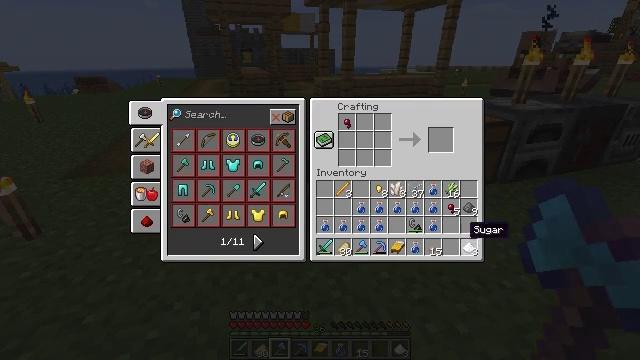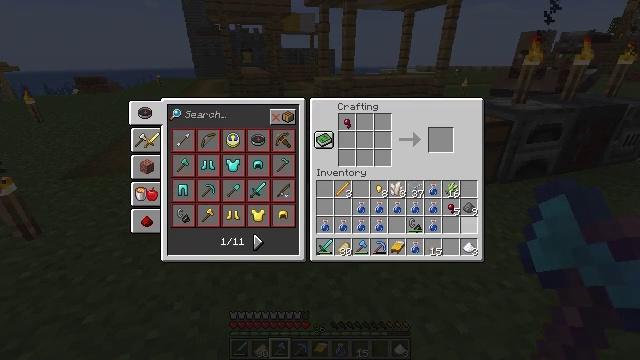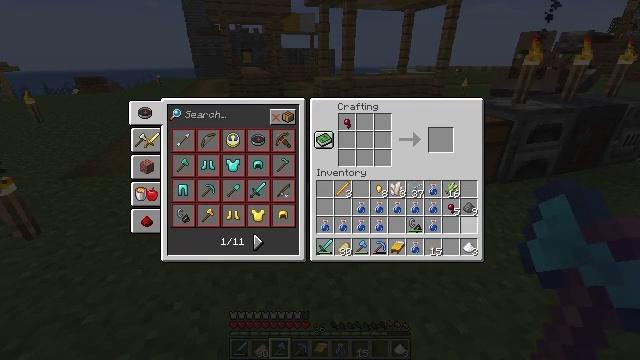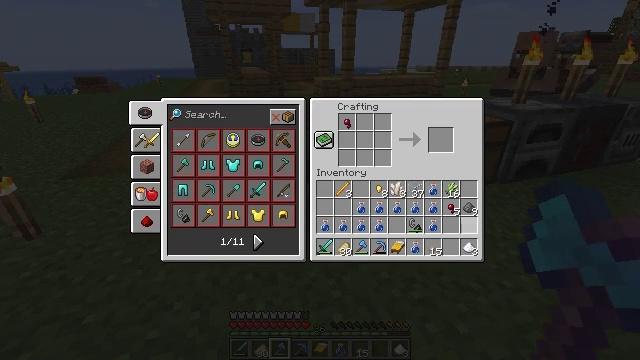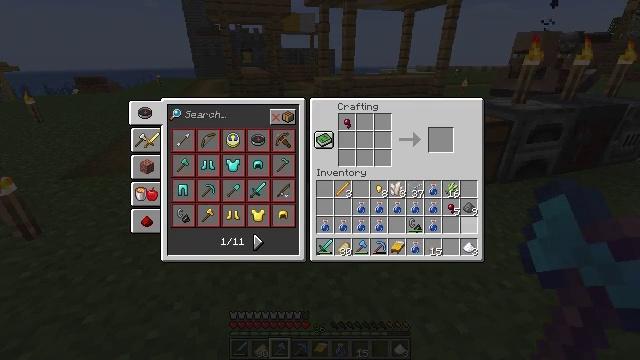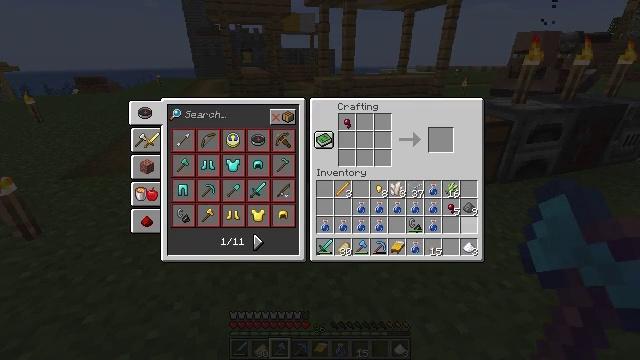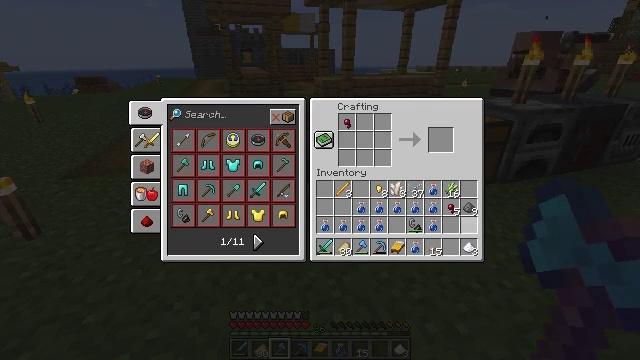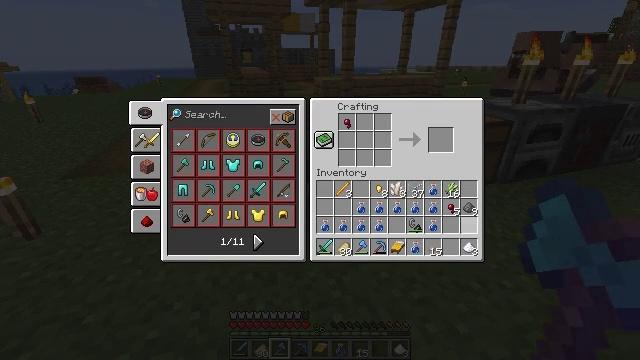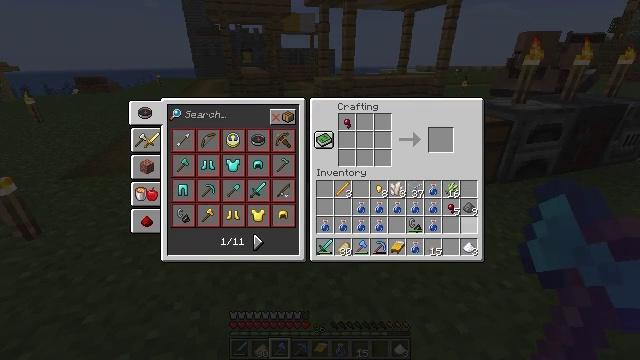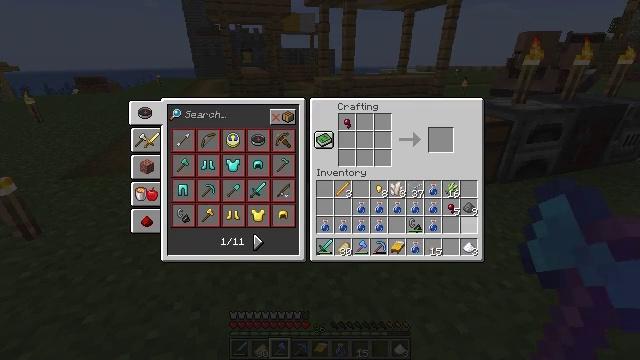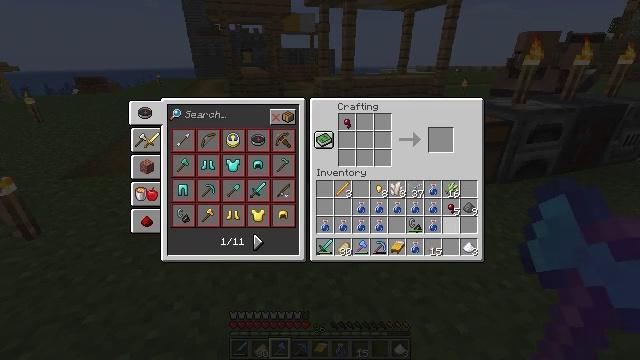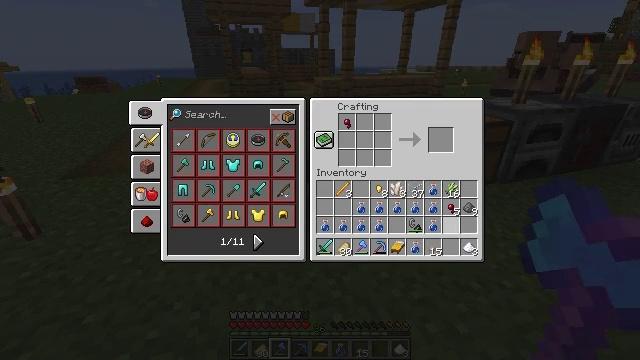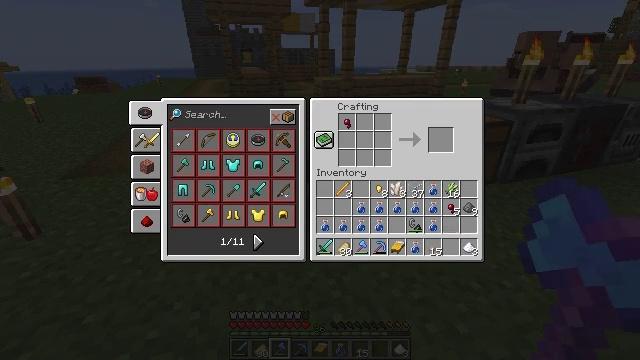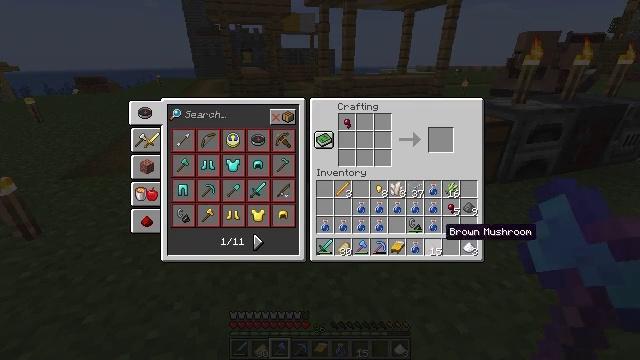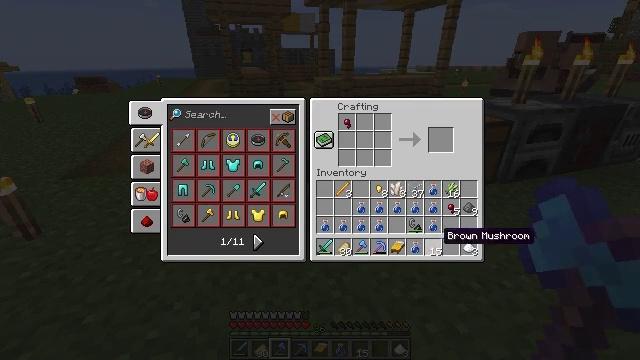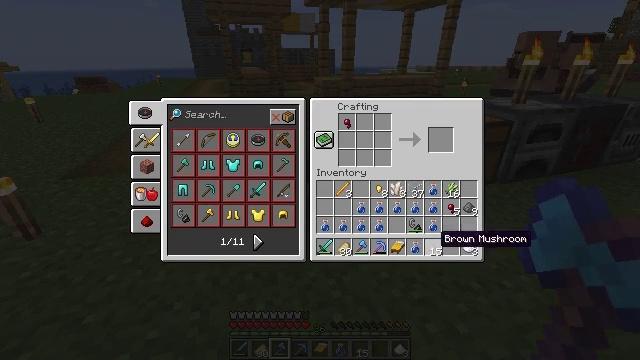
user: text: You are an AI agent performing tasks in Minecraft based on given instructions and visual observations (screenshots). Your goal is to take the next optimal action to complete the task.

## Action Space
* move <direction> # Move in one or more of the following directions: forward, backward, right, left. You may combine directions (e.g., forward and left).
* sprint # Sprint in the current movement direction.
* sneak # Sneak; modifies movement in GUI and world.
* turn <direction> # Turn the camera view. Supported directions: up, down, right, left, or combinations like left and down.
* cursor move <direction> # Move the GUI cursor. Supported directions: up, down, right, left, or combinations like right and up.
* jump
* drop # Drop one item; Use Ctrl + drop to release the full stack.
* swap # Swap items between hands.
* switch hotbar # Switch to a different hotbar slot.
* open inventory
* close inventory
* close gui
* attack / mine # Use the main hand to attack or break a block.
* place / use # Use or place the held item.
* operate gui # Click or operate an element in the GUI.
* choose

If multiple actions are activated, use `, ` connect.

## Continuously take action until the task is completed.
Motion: motion action
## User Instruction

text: Craft a fermented spider eye.
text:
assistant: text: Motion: no_op
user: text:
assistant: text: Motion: no_op
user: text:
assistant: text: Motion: no_op
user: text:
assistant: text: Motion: no_op
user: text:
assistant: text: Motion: no_op
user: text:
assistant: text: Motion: no_op
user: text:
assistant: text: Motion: no_op
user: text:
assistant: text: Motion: no_op
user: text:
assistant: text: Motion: no_op
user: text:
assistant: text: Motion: no_op
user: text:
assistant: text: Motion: no_op
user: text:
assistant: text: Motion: cursor move left
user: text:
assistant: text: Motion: no_op
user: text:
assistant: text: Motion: no_op
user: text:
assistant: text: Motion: no_op
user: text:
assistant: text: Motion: no_op
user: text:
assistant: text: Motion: no_op
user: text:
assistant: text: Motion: operate gui
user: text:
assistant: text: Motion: operate gui
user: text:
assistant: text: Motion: cursor move up, operate gui
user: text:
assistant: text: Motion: cursor move left and up
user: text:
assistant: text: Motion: cursor move left and up
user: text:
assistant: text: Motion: no_op
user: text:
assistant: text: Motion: no_op
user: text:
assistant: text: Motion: no_op
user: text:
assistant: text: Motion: no_op
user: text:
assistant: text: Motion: cursor move up
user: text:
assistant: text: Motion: no_op
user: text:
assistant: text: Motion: no_op
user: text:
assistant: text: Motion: no_op